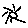
Label: sun